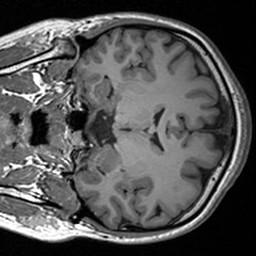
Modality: T1w
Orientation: coronal
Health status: healthy
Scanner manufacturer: siemens
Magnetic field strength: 3 T
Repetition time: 1.9 s
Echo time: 0.00227 s